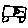
Label: car